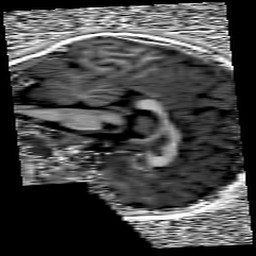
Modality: UNIT1
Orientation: sagittal
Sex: female
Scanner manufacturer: siemens
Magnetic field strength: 3 T
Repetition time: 5 s
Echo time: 0.00368 s